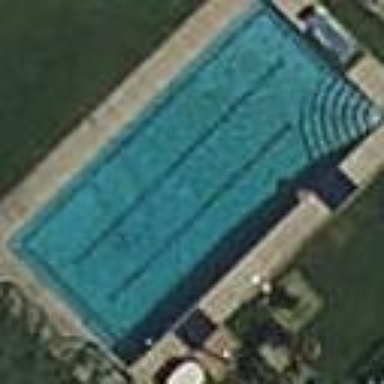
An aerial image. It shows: Swimming pool located in leisure land.